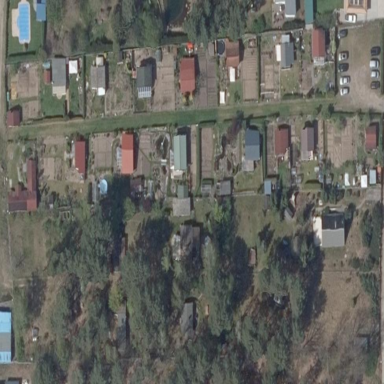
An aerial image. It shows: Area designated for allotments.